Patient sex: M
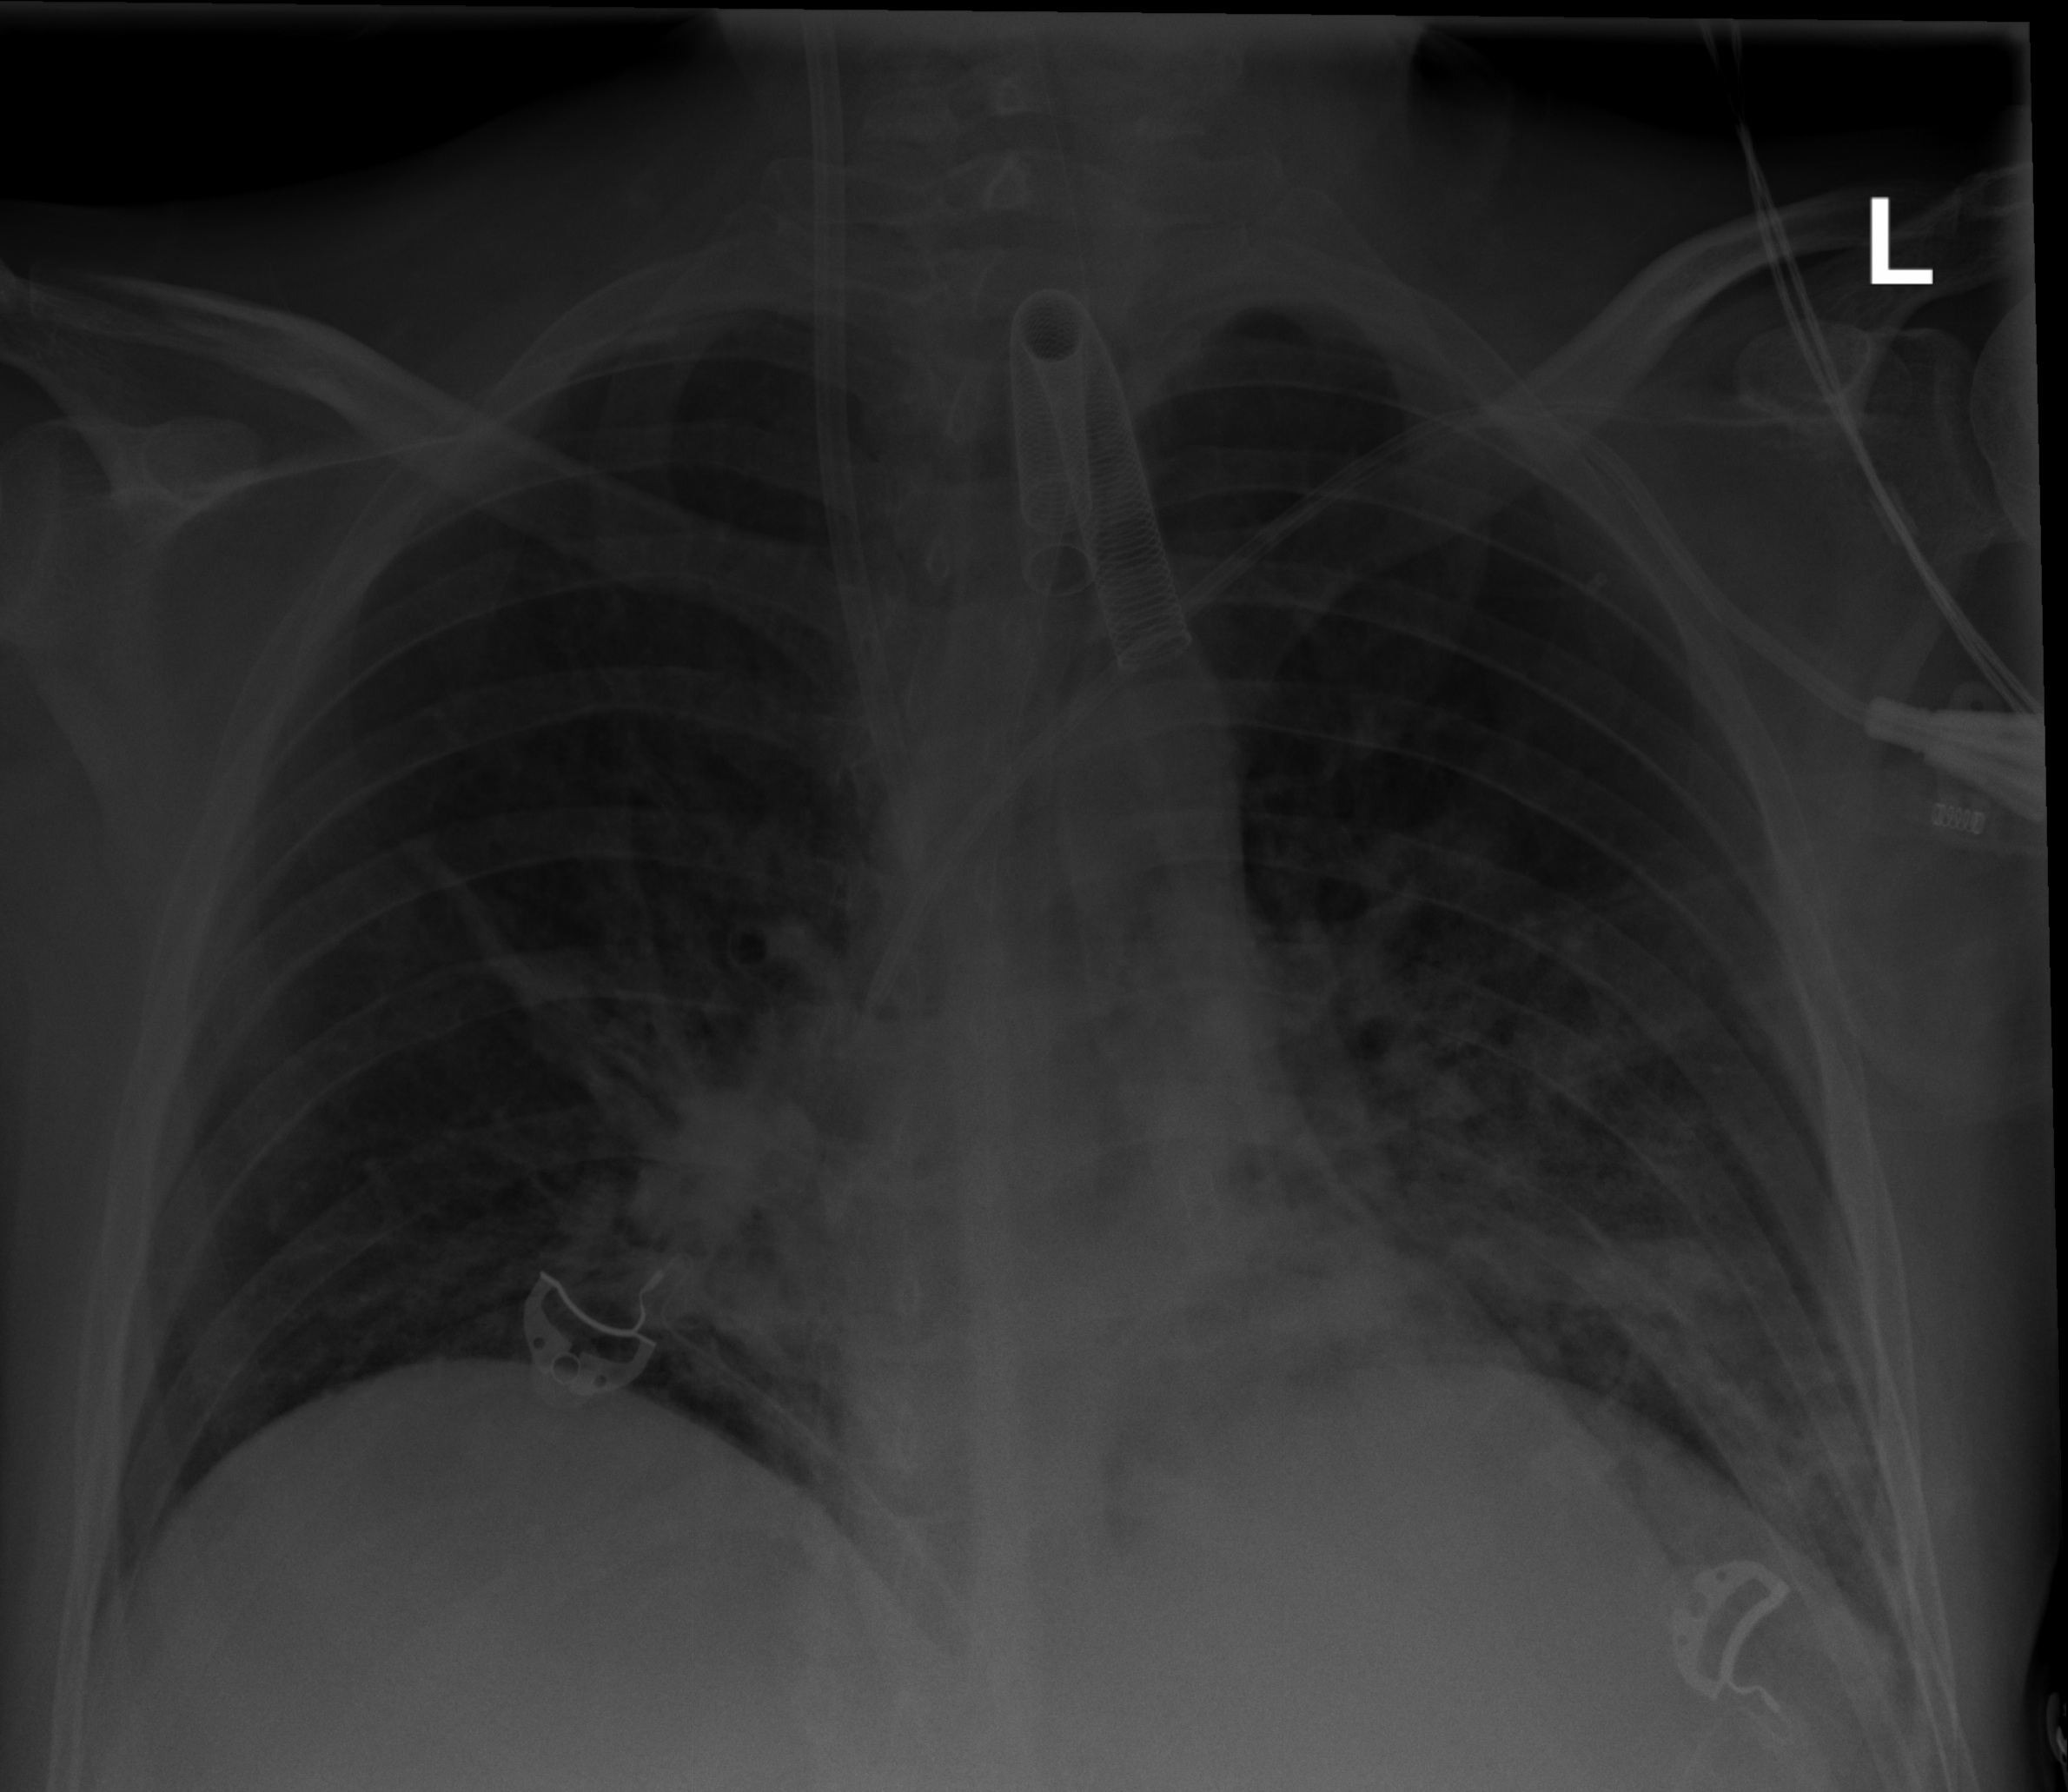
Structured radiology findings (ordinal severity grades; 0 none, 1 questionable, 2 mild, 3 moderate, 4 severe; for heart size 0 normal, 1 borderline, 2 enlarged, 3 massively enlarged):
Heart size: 0
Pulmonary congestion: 0
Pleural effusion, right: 0
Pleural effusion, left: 0
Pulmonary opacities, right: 3
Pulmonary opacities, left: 3
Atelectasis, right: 2
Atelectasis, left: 2